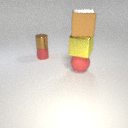
small red metal cylinder to the left of large red rubber sphere